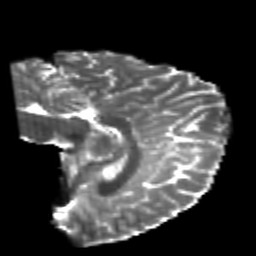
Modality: T2w
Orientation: sagittal
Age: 19
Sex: male
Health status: healthy
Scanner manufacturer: philips
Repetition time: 7.385 s
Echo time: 0.08599 s